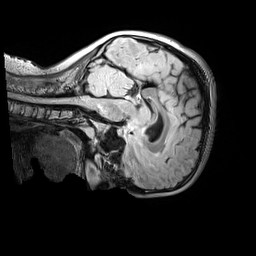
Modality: FLAIR
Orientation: sagittal
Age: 12
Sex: male
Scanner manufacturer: siemens
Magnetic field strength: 3 T
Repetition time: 5 s
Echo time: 0.388 s